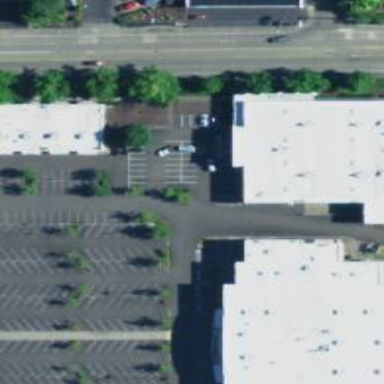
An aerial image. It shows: Retail building.